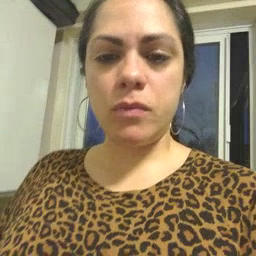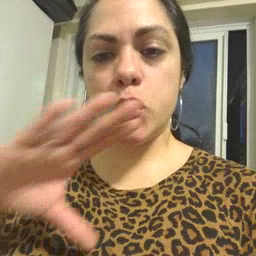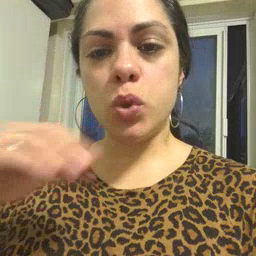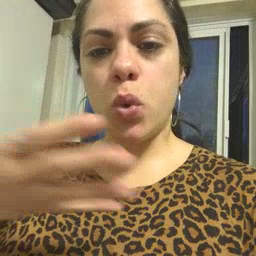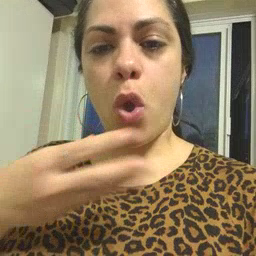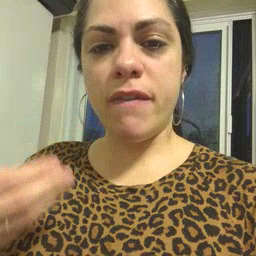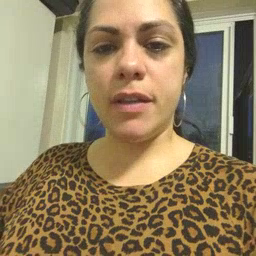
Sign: story